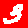
Digit: 3